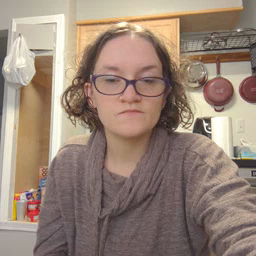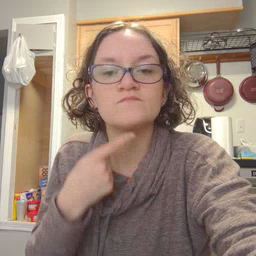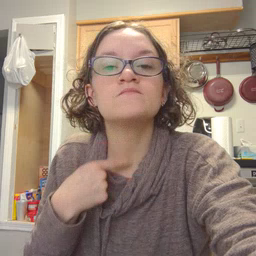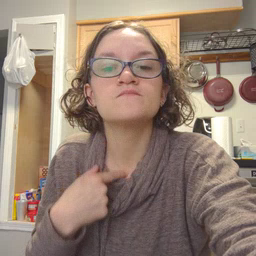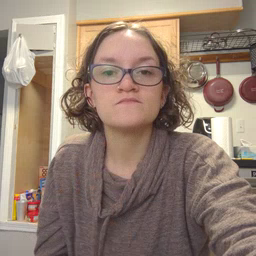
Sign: thirsty